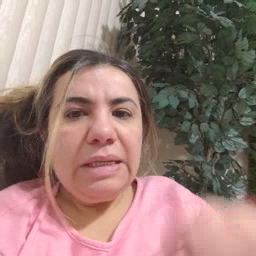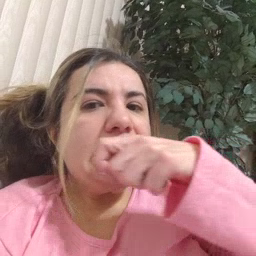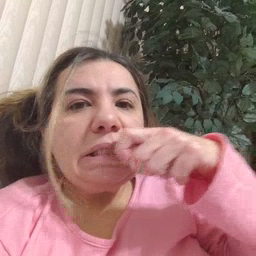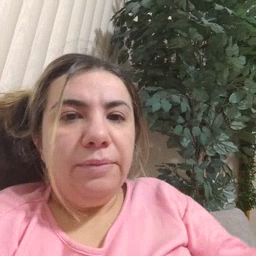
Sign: tooth